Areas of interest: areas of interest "Museum"
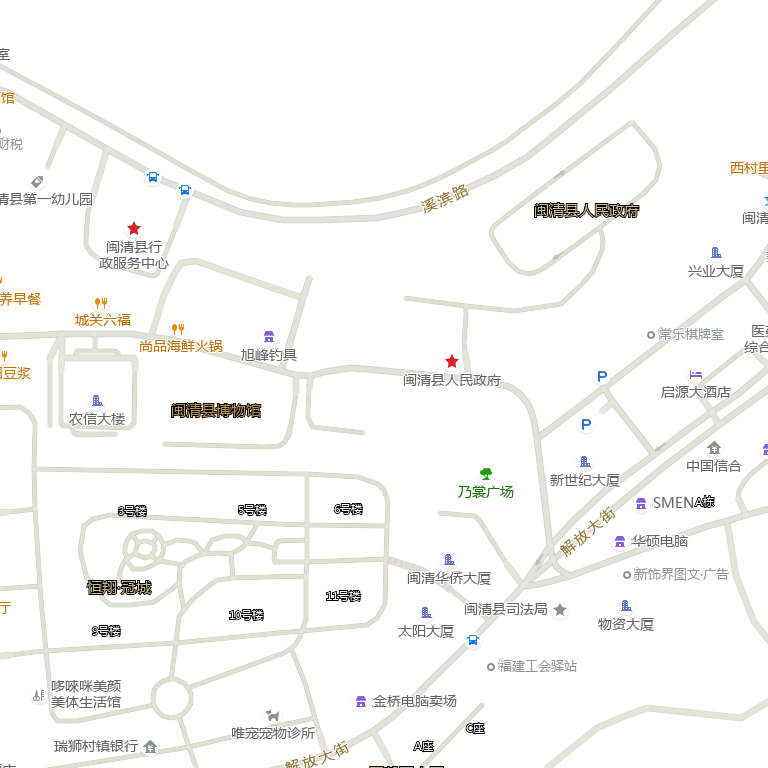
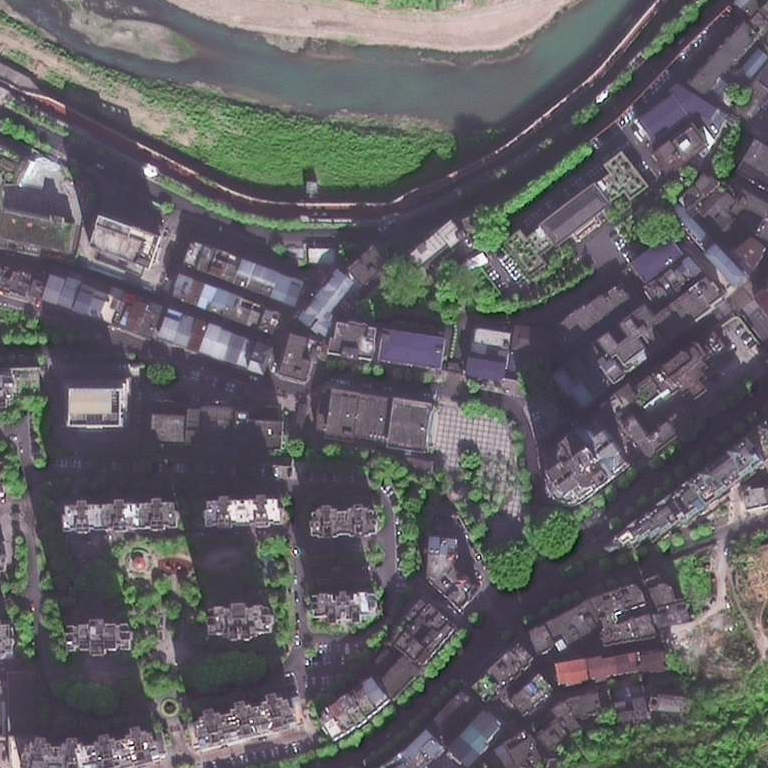